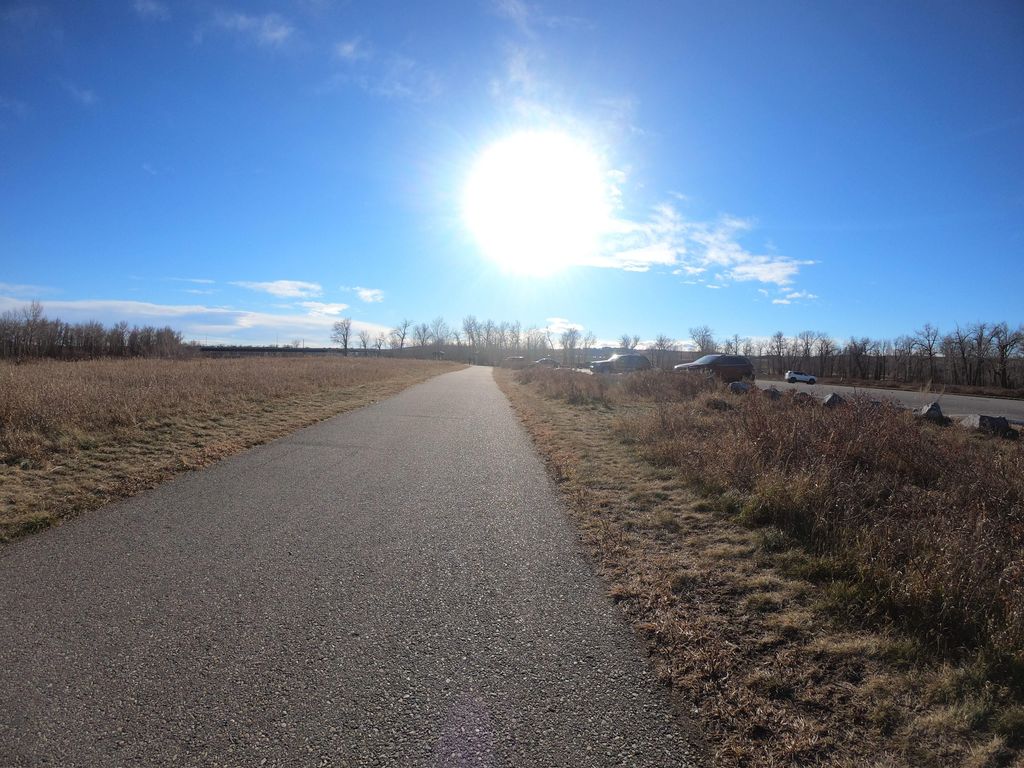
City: calgary